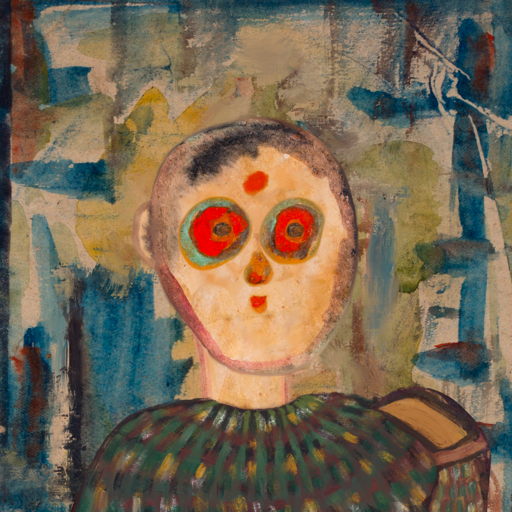
Background: Orphan, Head And Neck Front: Childish, Face Front: Sisters, Bust: After_Raid, Hair Front: Blank, Head Accessory: Blank, Second Necklace: Blank, Necklace: Blank, Baby: Blank